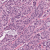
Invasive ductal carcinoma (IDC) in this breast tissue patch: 1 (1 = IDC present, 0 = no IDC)